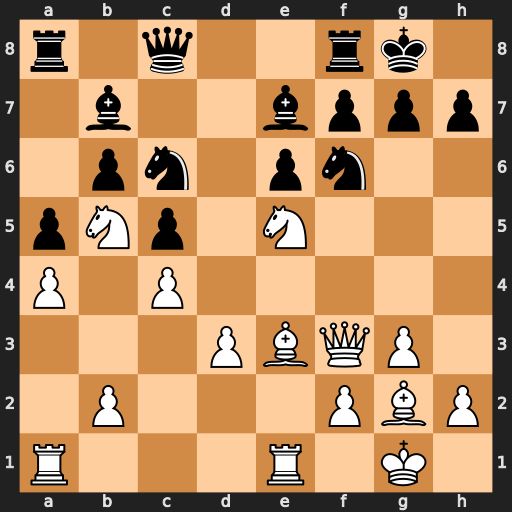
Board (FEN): r1q2rk1/1b2bppp/1pn1pn2/pNp1N3/P1P5/3PBQP1/1P3PBP/R3R1K1
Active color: w
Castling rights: -
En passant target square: -
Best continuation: Nxc6 Bxc6 Qxc6 Qxc6 Bxc6